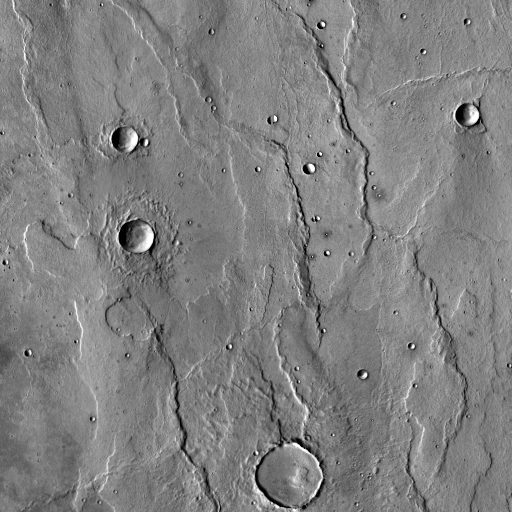
Crater classes present: Background, Other, Layered